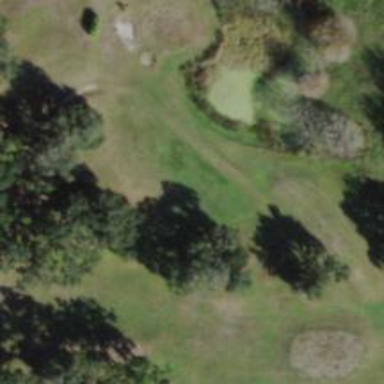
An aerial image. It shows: Path designated for golf carts.